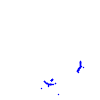
Particle: proton